Pattern: RandCollage
Description: Randomly collage N × M images.
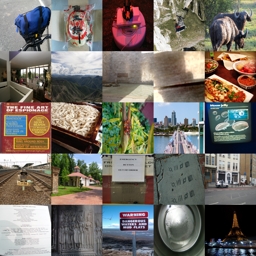
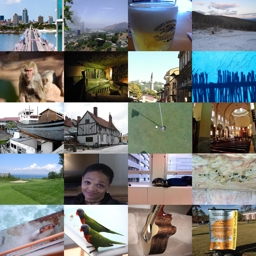
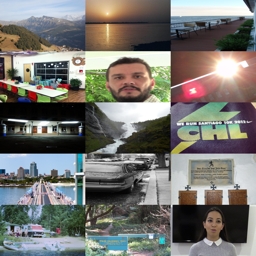
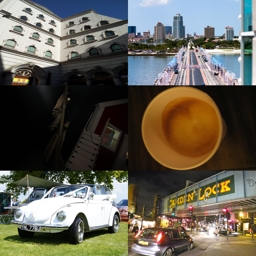